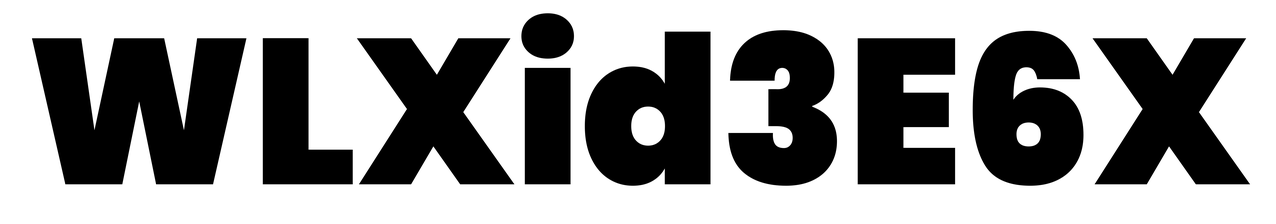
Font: Poppins-Black